Question: <URL>
I have created a sample app with more details on below url
<URL>
I have created jsfiddle link too. <URL>
Please refer below screen shot for layout details.

I am calling the area shown between two lines as $container in my js code.
So far I have tried tweaking viewport, adjust method but nothing helped. I am hoping this is possible and I would greatly appreciate any help.
Below is my javascript code which creates qtip2.
'''
//Now create tooltip for each of this Comment number
$('#cn_' + num).qtip({
id: contentElementID,
content: {
text: .....
var $control = $('<div class="qtip-parent">' +
' <div class="qtip-comment-contents">......</div>' +
' <div class="clearfix"></div>' +
' <div class="qtip-footer"><span class="qtip-commenter">...</span><span class="pull-right"><a href="#' class="nounderline">...</a></span></div>' +
'</div>'
);
return $control;
},
button: false
},
show: 'click',
hide: {
fixed: true,
event: 'unfocus'
},
position: {
my: 'top right',
at: 'bottom right',
target: $('#cn_' + num),
container: $container,
//viewport: true,
adjust: { method: 'shift none' }
},
style: {
tip: {
corner: true,
mimic: 'center',
width: 12,
height: 12,
border: true, // Detect border from tooltip style
//offset: 25
},
classes: 'qtip-comment'
},
events: {
show: function (event, api) {
...
},
hide: function (event, api) {
...
}
}
});
'''
Example of <URL>.
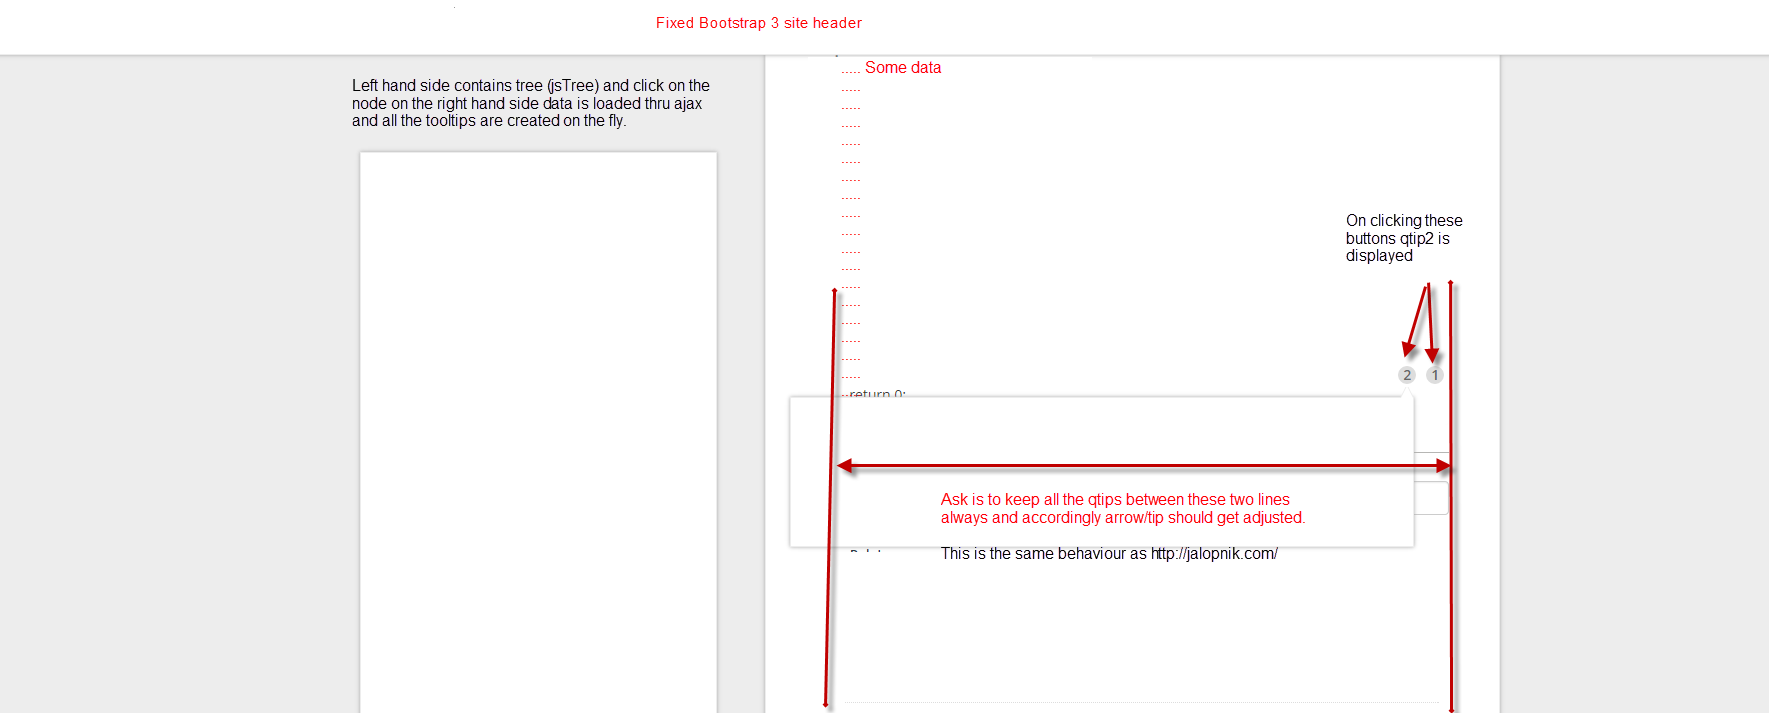
Answer: I don't think qtip API supports this functionality. I ended up re-positioning the tooltip on visible event.
I have updated the <URL> link below is code for doing this.
'''
events: {
visible: function (event, api) {
var $qtipControl = $(event.target);
$qtipControl.css({ 'left': contentPosition.left + "px" });
var $qtipTipControl = $qtipControl.find(".qtip-tip");
var $target = api.get("position.target");
$qtipTipControl.css({ "right": 'auto' });
//I am using jquery.ui position
$qtipTipControl.position({
my: "center top",
at: "center bottom",
of: $target
});
}
}
'''
Problem with this approach is that there is noticeable jump when I re-position the qTip. But in lack of any other option for time being I will settle with this.
The ideal approach would be to allow callback method thru <URL> currently it only supports static values for x and y, if a method was allowed here it would make things much smoother.